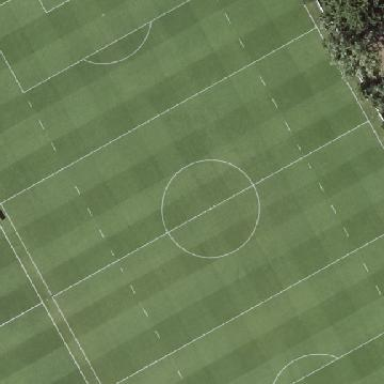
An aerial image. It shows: Grass pitch designated for soccer.